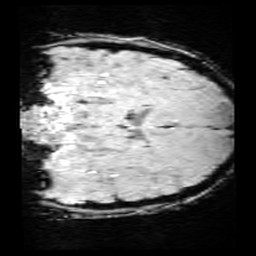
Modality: SWI
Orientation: coronal
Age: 13
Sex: male
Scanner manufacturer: siemens
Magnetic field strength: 3 T
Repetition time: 0.027 s
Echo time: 0.02 s